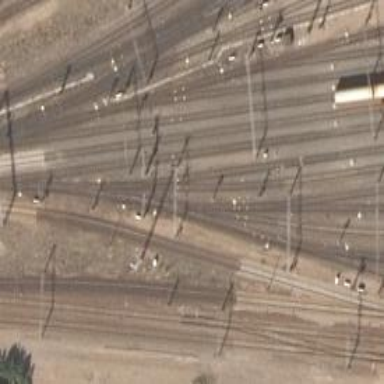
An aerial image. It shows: Rail yard with electrified contact lines for the trains.